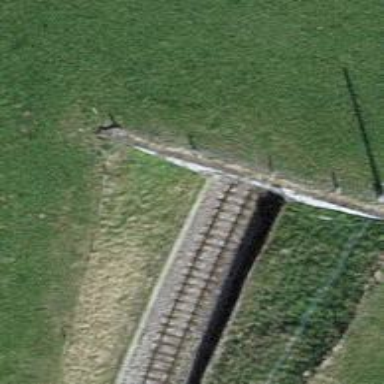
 with preserved railway tracks and electrified with contact line."